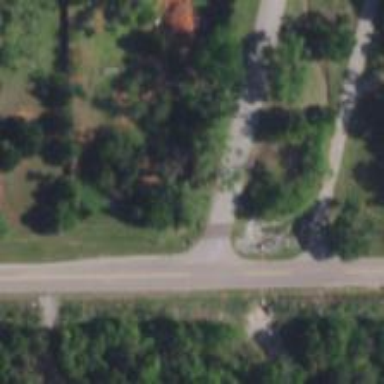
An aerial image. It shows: Road with stop sign.